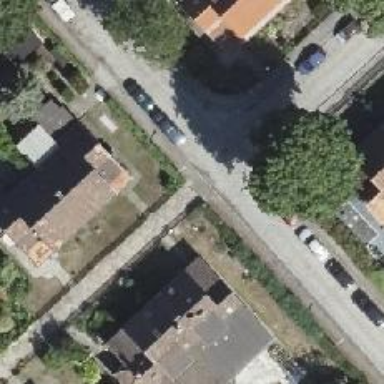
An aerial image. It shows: Service road with no sidewalk.